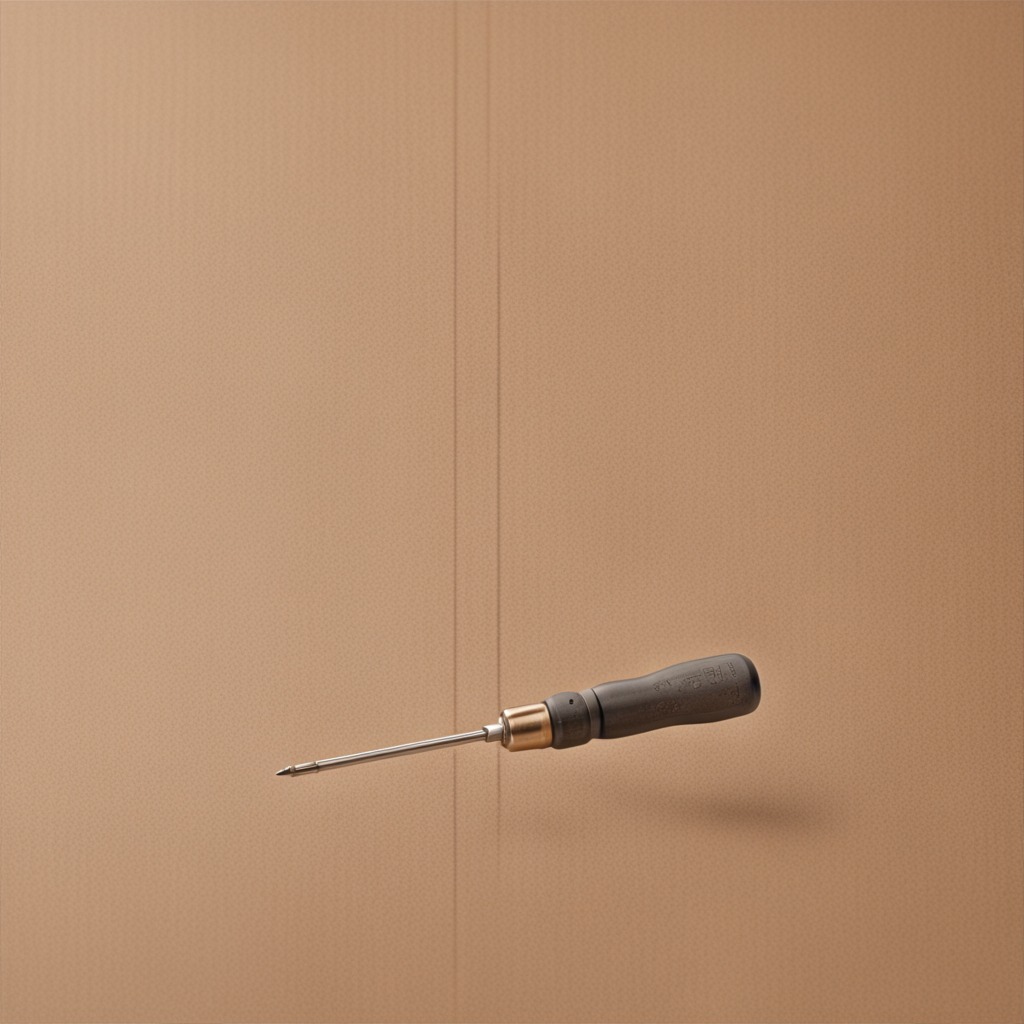
A screwdriver lying on the cardboard box surface in an outdoor workshop during daytime bright natural light soft shadows slightly creased but